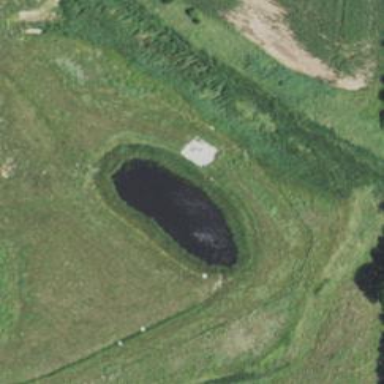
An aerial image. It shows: Peaceful pond surrounded by nature.